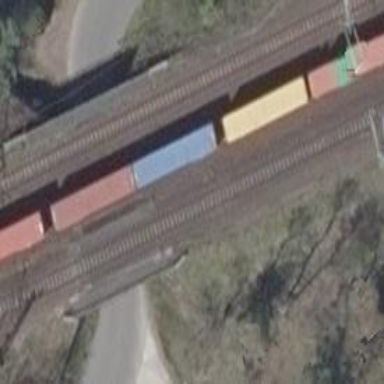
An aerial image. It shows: Railway bridge with electrified contact lines.